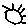
Label: sun